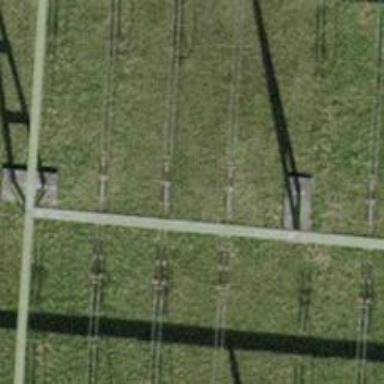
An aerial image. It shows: Insulator used in power systems.